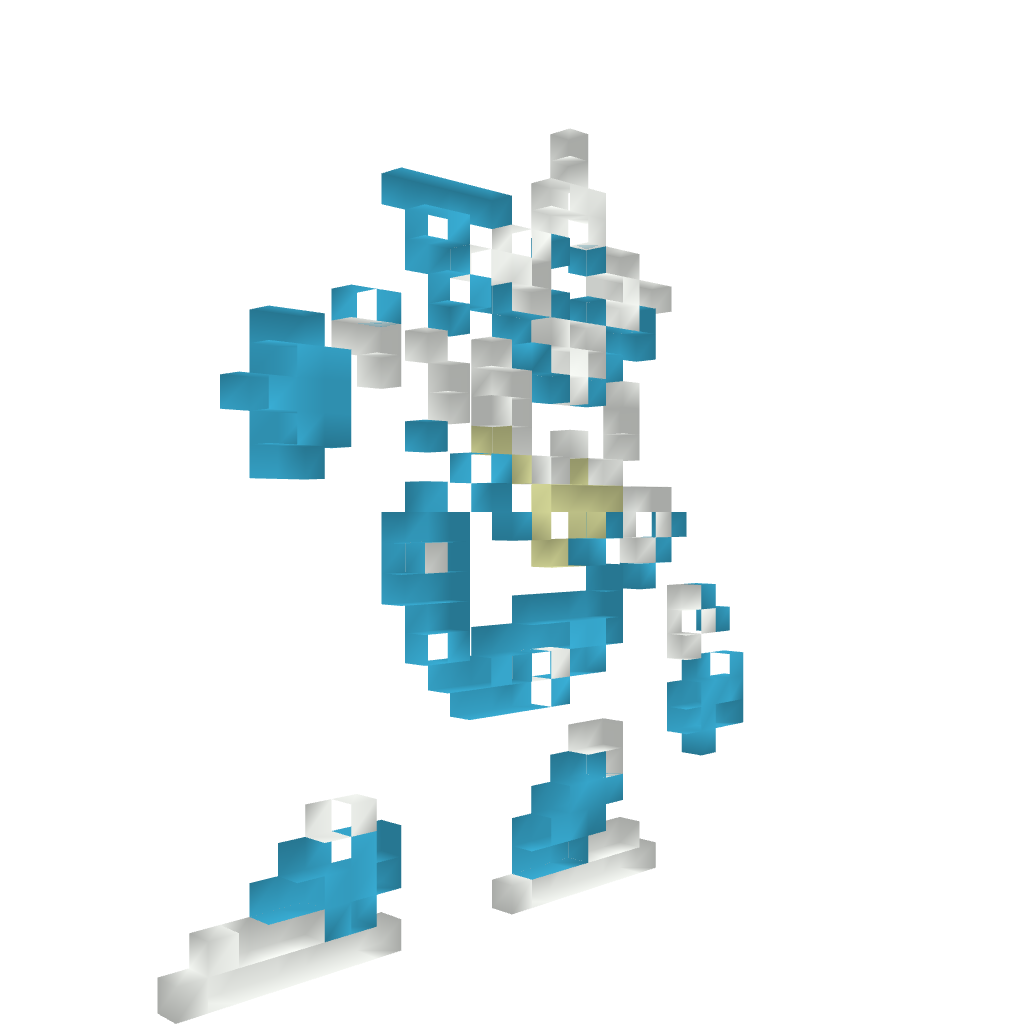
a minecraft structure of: Shadowman (ErnieCIII)